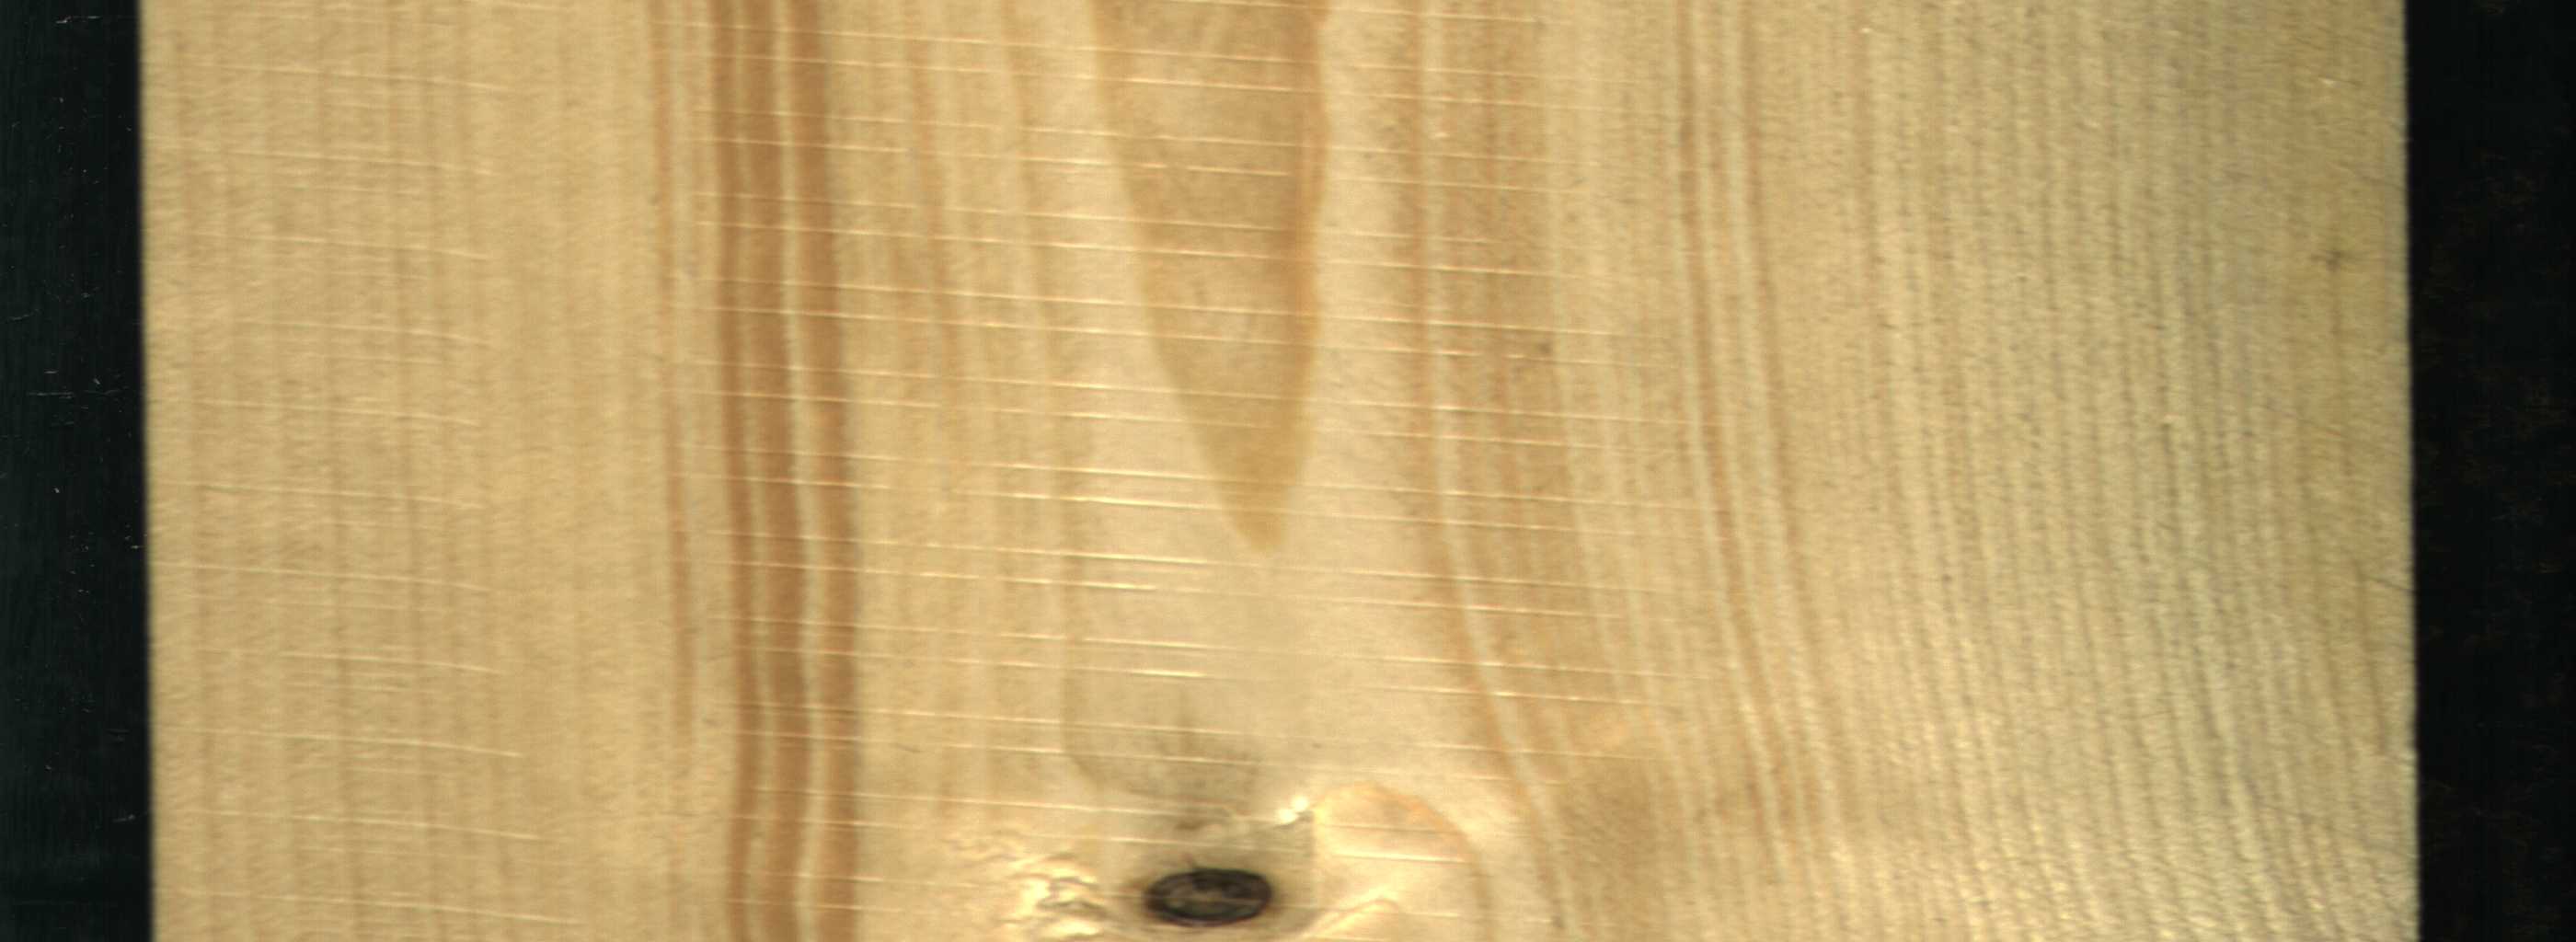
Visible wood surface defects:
Dead_Knot